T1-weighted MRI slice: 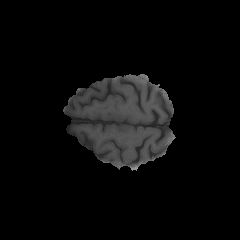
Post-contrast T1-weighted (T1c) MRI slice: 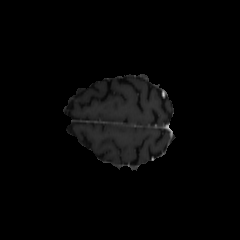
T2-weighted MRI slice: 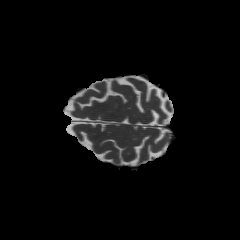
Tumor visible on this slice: no